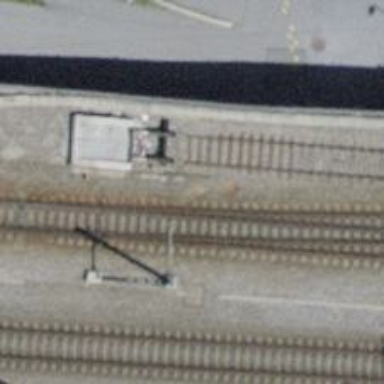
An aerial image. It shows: Railway buffer stop.